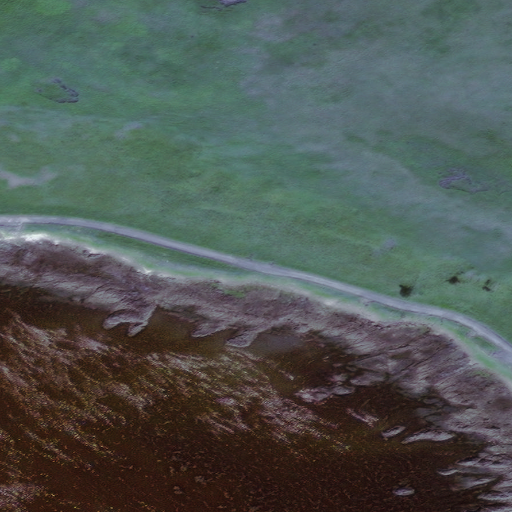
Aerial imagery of cliff(s) in Alaska named Aluugix Qachxitux containing only unknown